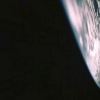
Label: space